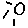
Label: sun